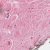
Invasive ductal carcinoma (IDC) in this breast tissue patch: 0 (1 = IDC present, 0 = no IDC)